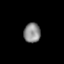
Tissue: lung
Cell type: Myeloid cells
Senescence score: 0.209
Nuclear area (px): 322
Mean DAPI intensity: 139.186